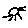
Label: sun